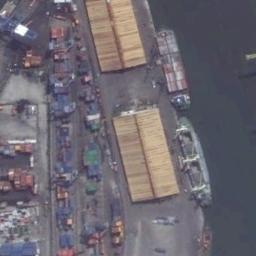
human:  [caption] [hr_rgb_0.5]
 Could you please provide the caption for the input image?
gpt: The two cargo ships are docked at the container terminal and two yellow makeshift houses are on the bank .

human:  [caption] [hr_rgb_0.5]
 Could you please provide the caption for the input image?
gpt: A container ship and a bulk carrier dock at the dock .

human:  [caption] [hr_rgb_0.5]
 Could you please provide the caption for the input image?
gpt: There are two ships in the black water on the shore .

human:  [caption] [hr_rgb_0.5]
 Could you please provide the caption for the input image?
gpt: There are many buildings of different shapes and sizes beside the ships .

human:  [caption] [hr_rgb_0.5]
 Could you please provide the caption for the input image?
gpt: There are two ships at the harbor with many cargos .